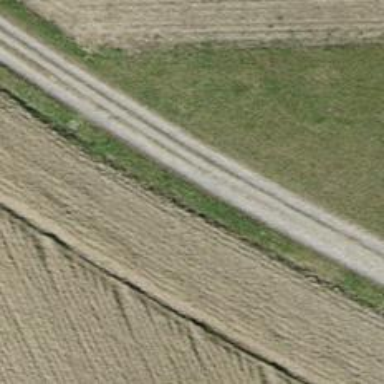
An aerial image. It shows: Gravel track with grade3 tracktype.